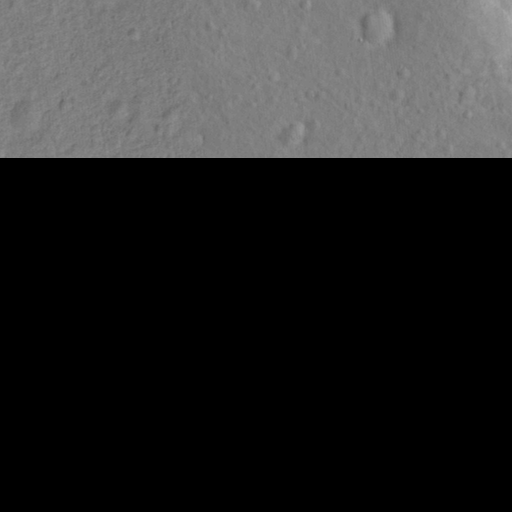
Objects detected: cone